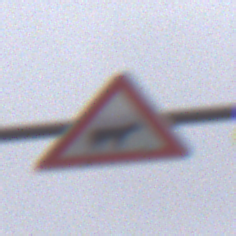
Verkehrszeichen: ViehtriebLinks
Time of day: Midday
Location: Outdoor (Nature)
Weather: Overcast
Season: NotSpecified
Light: Natural